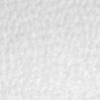
Label: no_change